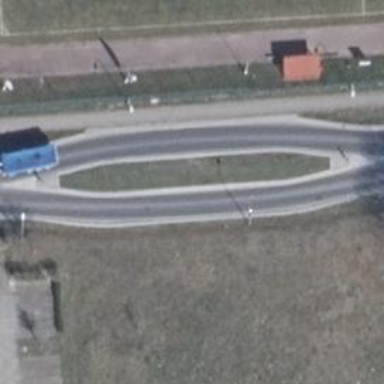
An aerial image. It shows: Traffic calming island.